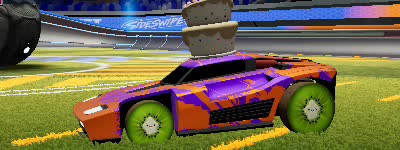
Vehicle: breakout